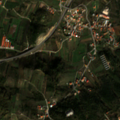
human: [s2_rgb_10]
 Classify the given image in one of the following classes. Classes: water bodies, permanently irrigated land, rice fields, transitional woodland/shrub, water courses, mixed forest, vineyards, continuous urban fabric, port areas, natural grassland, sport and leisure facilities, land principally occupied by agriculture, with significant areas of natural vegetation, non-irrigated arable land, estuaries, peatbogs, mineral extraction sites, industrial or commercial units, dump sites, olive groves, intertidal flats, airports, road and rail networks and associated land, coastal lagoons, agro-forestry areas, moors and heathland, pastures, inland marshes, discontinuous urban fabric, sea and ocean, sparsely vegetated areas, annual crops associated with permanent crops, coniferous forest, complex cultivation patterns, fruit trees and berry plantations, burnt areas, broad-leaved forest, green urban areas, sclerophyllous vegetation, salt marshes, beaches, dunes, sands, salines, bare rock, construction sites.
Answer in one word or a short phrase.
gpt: discontinuous urban fabric, vineyards, fruit trees and berry plantations, complex cultivation patterns, land principally occupied by agriculture, with significant areas of natural vegetation, broad-leaved forest, sclerophyllous vegetation